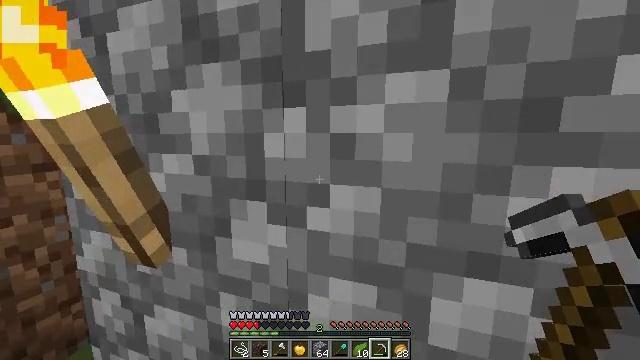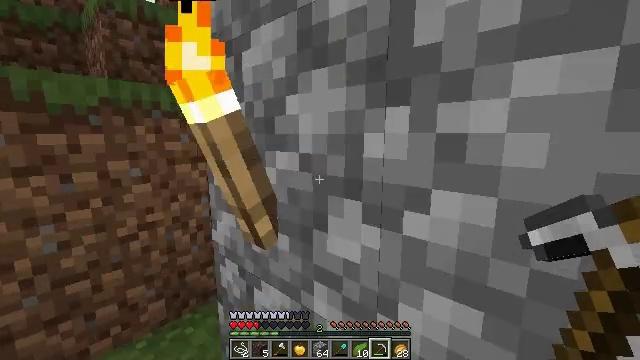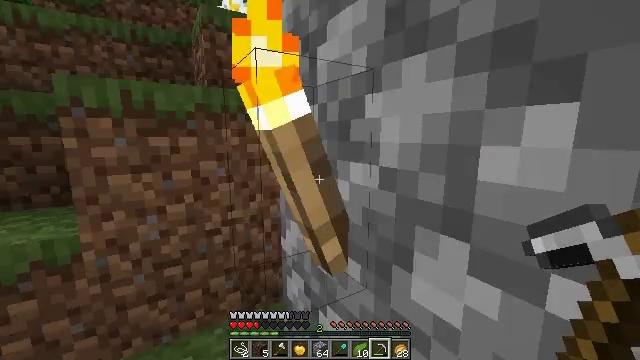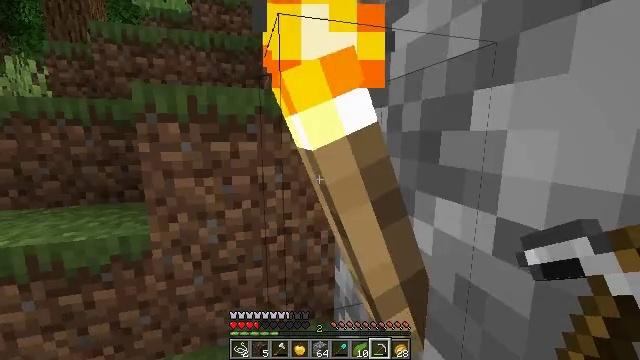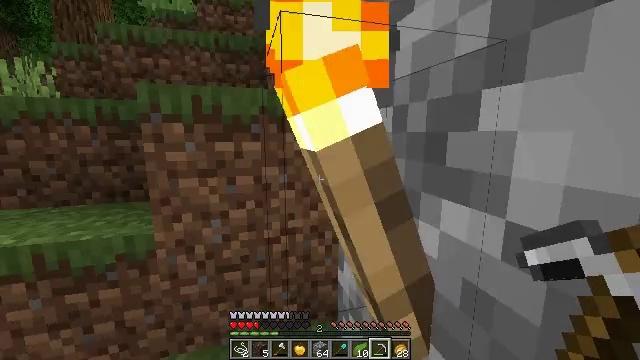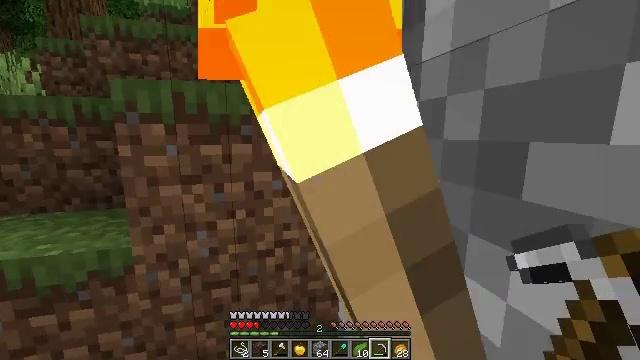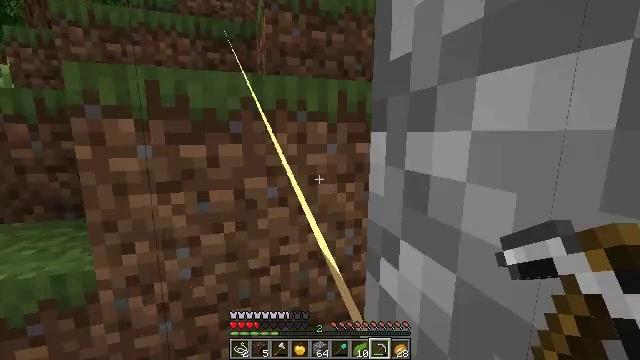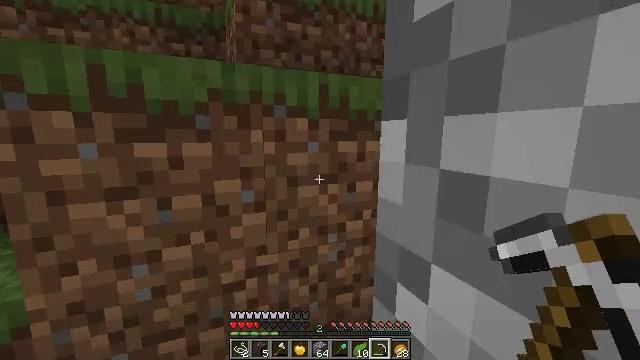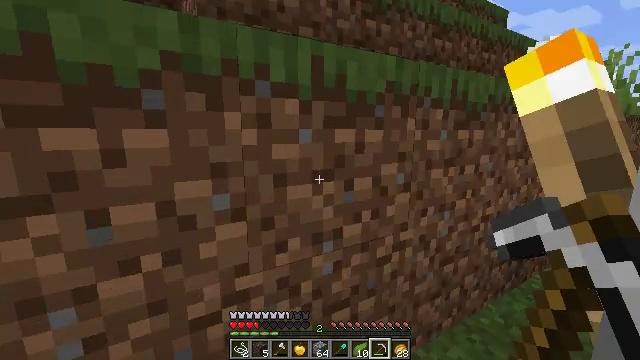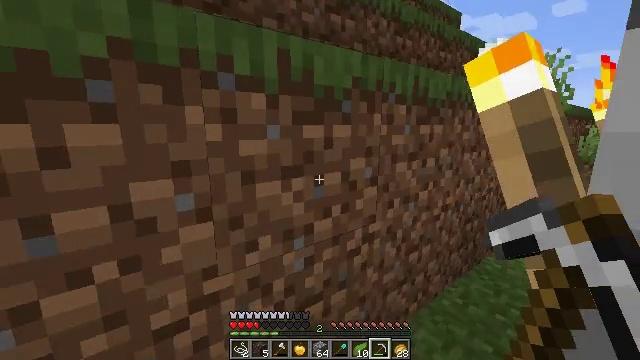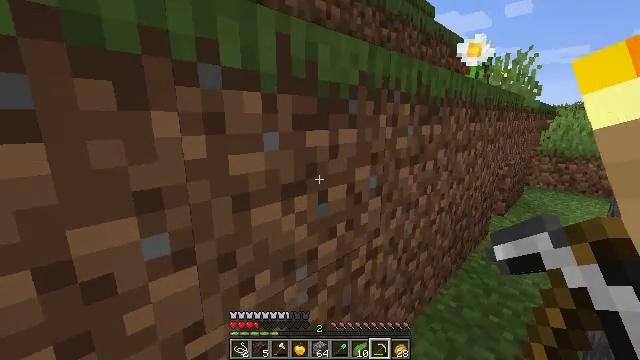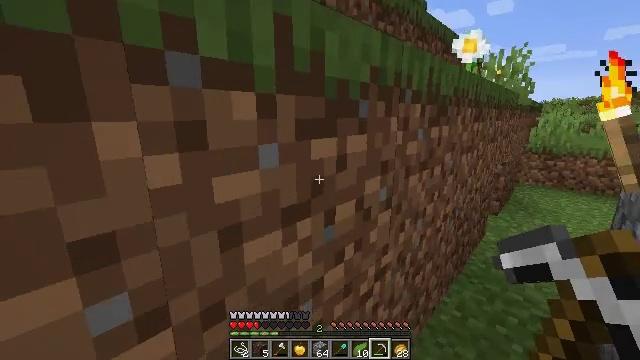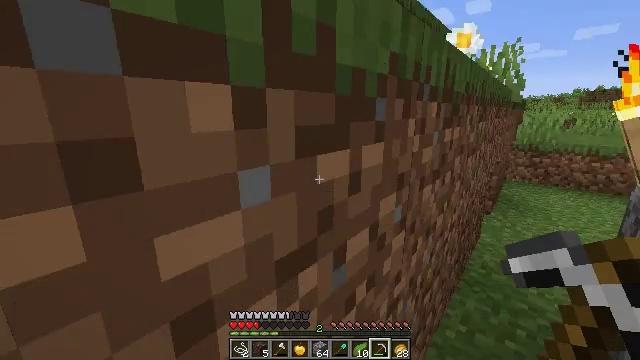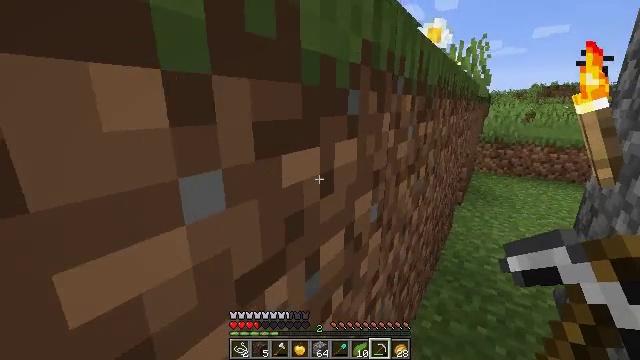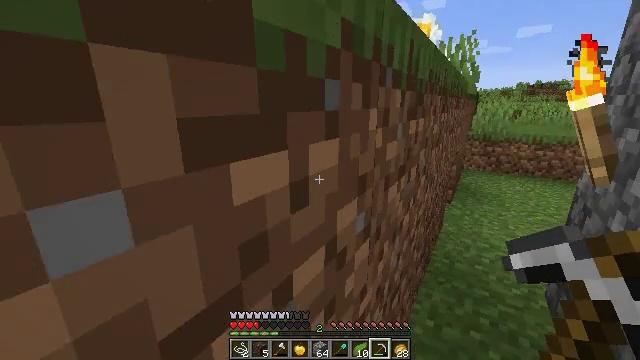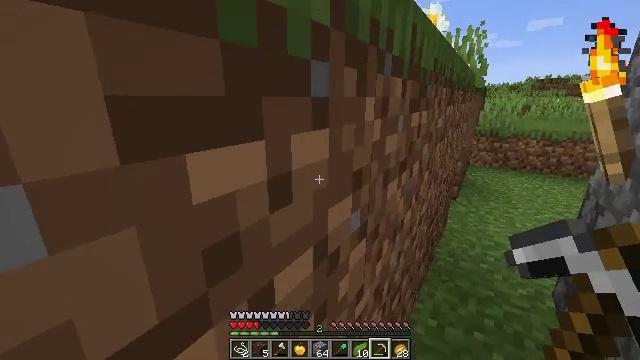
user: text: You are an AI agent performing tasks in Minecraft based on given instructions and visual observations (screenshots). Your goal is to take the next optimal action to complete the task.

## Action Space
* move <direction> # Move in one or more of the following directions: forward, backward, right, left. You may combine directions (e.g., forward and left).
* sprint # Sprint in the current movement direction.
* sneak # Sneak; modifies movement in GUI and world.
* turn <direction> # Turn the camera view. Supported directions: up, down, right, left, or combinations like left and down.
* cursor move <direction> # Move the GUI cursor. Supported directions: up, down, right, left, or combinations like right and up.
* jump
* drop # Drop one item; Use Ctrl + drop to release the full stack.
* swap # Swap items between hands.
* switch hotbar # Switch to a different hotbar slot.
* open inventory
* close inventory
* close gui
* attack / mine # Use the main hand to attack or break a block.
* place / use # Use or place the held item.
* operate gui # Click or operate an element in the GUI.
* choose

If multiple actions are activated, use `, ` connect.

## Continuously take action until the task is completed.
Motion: motion action
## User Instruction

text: Collect kelp plant from the sea.
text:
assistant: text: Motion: move forward, turn left
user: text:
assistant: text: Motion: move forward, turn left
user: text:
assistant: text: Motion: move forward, turn left
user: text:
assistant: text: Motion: move forward
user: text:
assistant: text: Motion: move forward
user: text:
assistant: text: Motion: move forward, sprint, turn right
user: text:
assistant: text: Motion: move forward, sprint, turn right
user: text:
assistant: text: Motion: move forward, sprint, turn right and down
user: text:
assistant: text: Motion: move forward, sprint, turn right and down
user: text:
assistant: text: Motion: move forward, turn right and down
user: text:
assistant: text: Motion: move forward, turn right
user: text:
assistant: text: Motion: move forward, turn right
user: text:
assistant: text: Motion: move forward, turn right and down
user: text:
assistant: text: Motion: turn right
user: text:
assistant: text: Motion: turn left and down
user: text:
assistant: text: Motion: turn left and down
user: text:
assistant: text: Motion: turn left and down
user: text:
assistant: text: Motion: turn left and down
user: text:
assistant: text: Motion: move forward and move left, turn left
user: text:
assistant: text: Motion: move forward and move left, turn left
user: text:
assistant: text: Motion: move forward and move left
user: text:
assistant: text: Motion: move forward and move left
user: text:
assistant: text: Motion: move forward and move left, turn right
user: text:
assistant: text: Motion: move forward, sprint, turn right
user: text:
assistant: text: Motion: move forward, sprint, turn right
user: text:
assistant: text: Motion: move forward, sprint
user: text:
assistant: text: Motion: move forward, sprint, turn right
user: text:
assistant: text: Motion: move forward, sprint, turn right
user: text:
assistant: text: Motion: move forward, turn right and up, jump
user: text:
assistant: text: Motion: move forward, turn right and up, jump